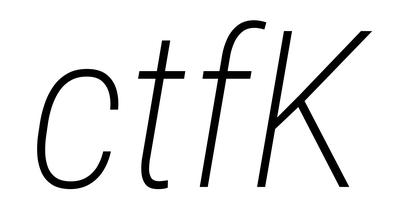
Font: Roboto-Italic_Condensed_ExtraLight_Italic